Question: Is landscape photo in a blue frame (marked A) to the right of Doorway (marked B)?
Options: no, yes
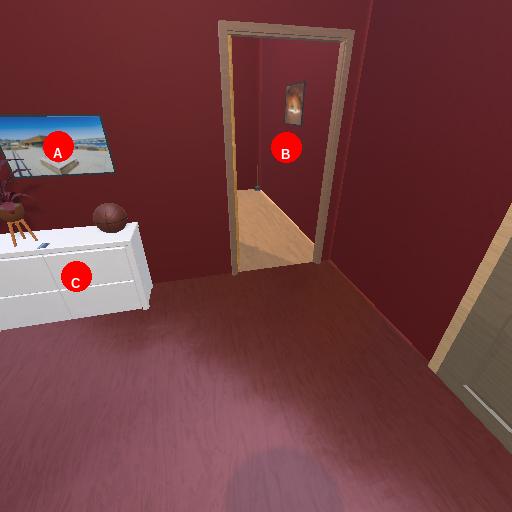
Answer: no